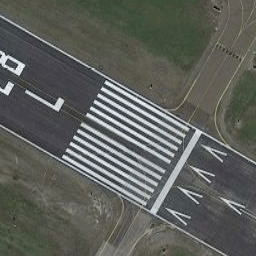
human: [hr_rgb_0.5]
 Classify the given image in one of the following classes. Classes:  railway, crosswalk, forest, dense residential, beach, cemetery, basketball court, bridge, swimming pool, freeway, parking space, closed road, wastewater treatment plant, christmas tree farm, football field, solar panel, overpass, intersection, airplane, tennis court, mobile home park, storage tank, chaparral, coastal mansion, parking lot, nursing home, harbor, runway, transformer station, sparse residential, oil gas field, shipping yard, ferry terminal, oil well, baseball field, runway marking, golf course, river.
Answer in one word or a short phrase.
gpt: runway